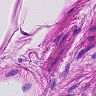
Metastatic tissue present: no